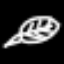
Label: leaf